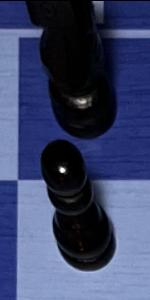
Label: Pawn_Black